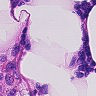
Metastatic tissue present: no